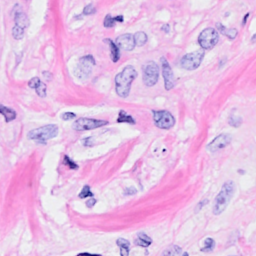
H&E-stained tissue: Breast